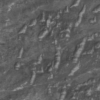
Label: not_dusty